Question:
I am new to OpenCV, I need help removing the watermark from this image, I tried using inpaint but I want a more automated way of feature mapping and inpainting, pls help me with it.
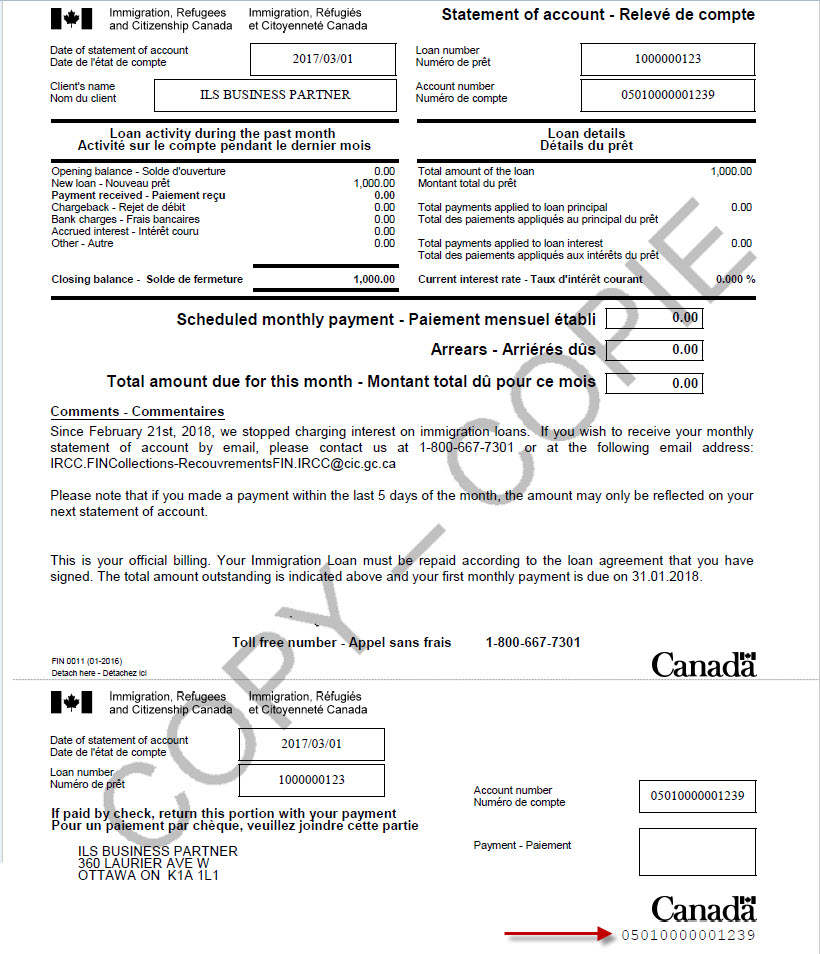
Answer: If all your images are like this and have a watermark as shown in the question having a light gray watermark then a simple thresholding operation will work.
'''
import cv2
img = cv2.imread('watermark.jpg')
_, thresh = cv2.threshold(img, 150, 255, cv2.THRESH_BINARY)
cv2.imshow('Result', thresh)
cv2.waitKey(0)
cv2.destroyAllWindows()
'''
<URL>
Let me know if this works for you